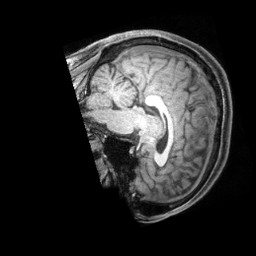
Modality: T1w
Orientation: sagittal
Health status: healthy
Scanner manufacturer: siemens
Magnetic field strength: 3 T
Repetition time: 2.4 s
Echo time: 0.00201 s